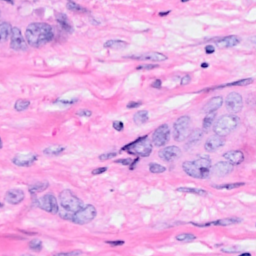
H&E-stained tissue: Breast